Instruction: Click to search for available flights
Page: home
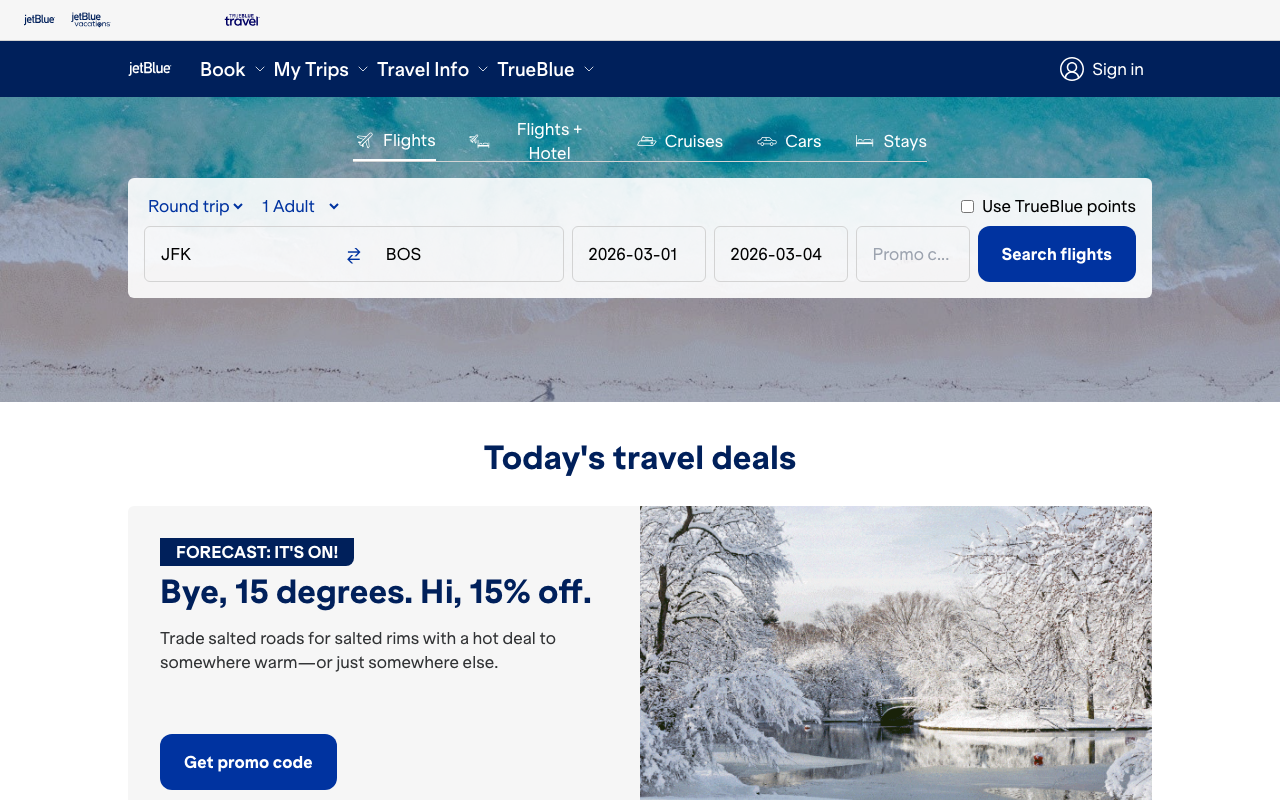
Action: click